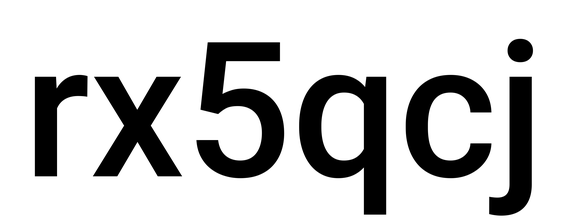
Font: Roboto_Medium